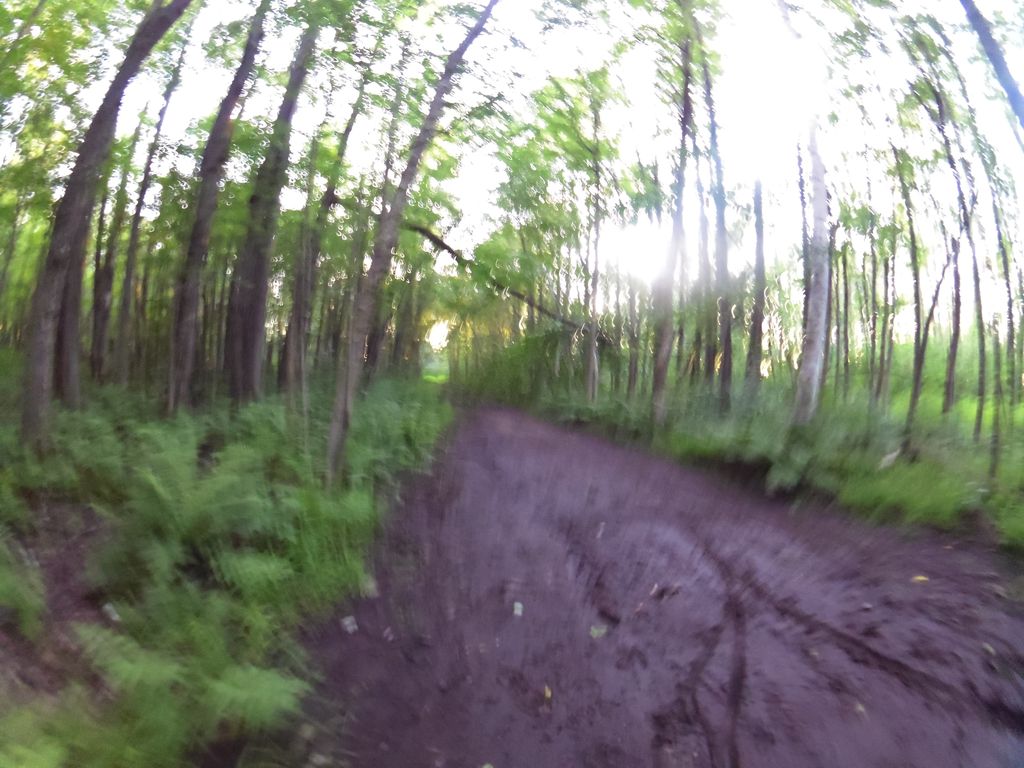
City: ottawa-gatineau